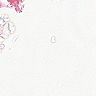
Metastatic tissue present: no